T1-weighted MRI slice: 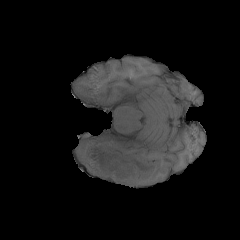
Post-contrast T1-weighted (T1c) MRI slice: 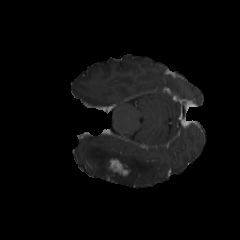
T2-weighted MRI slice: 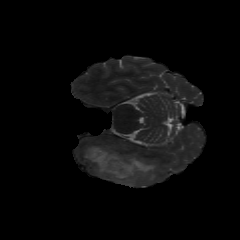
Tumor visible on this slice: yes